Aerial crown-view tile of a tropical tree (Barro Colorado Island, Panama), acquired 20250124:
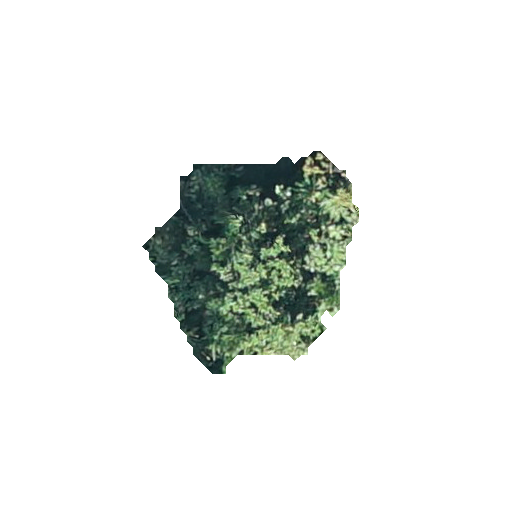
Species: Cavanillesia platanifolia
GBIF accepted scientific name: Cavanillesia platanifolia
Crown area: 48.459 m²